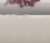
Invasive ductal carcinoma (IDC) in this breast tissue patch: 0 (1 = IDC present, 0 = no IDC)